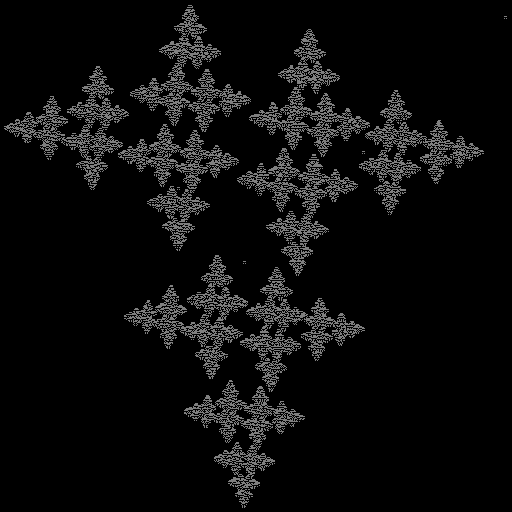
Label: crystal